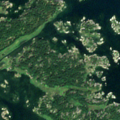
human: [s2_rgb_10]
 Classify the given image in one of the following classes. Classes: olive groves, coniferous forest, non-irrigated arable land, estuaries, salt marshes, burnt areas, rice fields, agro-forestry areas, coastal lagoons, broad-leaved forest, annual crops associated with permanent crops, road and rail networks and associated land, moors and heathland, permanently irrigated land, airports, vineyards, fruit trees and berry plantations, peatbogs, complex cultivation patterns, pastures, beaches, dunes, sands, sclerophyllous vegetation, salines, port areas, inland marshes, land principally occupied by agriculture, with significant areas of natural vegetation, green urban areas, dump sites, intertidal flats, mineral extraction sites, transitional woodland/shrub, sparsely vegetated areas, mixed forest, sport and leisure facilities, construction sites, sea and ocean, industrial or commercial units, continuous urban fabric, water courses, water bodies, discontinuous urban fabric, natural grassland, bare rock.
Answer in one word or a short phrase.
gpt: coniferous forest, mixed forest, transitional woodland/shrub, sea and ocean